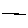
Label: line